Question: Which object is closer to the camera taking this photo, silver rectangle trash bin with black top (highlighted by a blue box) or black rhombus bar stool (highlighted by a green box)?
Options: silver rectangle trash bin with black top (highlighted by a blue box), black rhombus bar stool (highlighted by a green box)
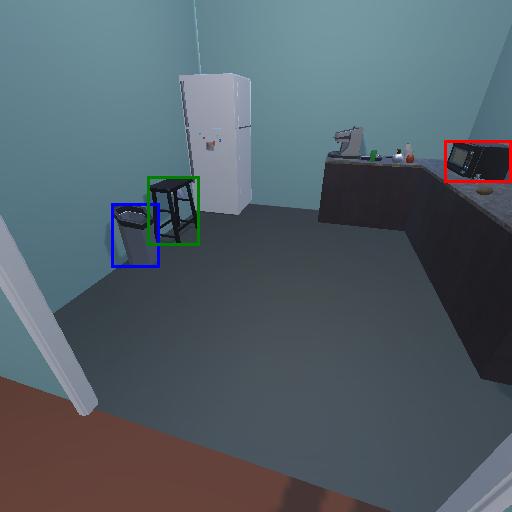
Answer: silver rectangle trash bin with black top (highlighted by a blue box)